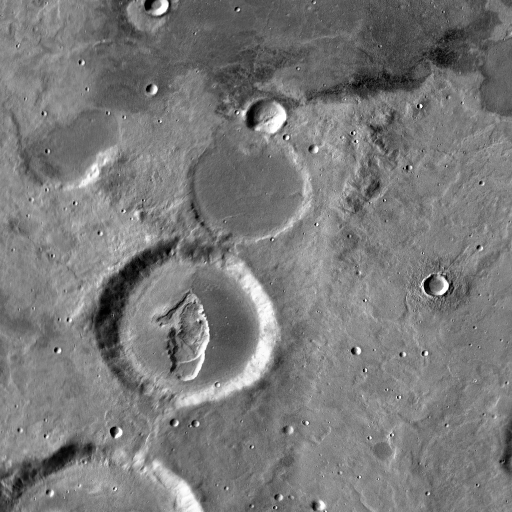
Crater classes present: Background, Other, Buried